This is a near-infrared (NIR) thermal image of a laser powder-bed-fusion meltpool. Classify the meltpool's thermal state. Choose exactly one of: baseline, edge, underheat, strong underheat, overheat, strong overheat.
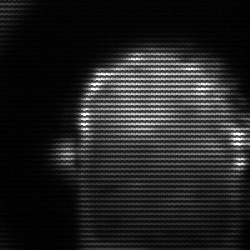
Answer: baseline